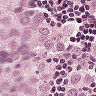
Metastatic tissue present: yes